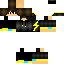
A male human skin with dark skin, wearing brown long hair dressed in a blue tshirt and black pants, featuring a closed mouth.